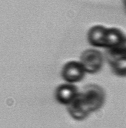
Label: Phaeocystis